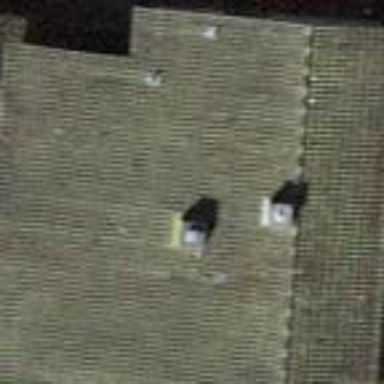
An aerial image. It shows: Flat roofed building.